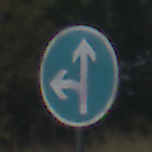
Verkehrszeichen: VorgeschriebeneFahrtrichtungGeradeausOderLinks
Umgebung: Outdoor, Nature
Tageszeit: Midday
Wetter: Clear
Licht: Natural
Jahreszeit: NotSpecified
Kontrast: HighContrast